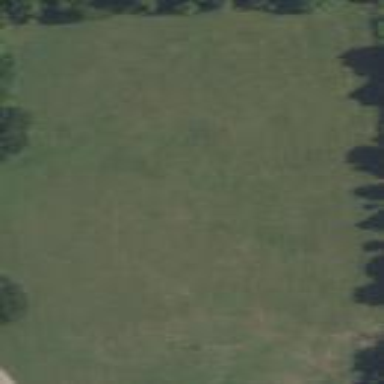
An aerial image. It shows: Soccer pitch with grass surface for leisure land.